Aerial crown-view tile of a tropical tree (Barro Colorado Island, Panama), acquired 20250512:
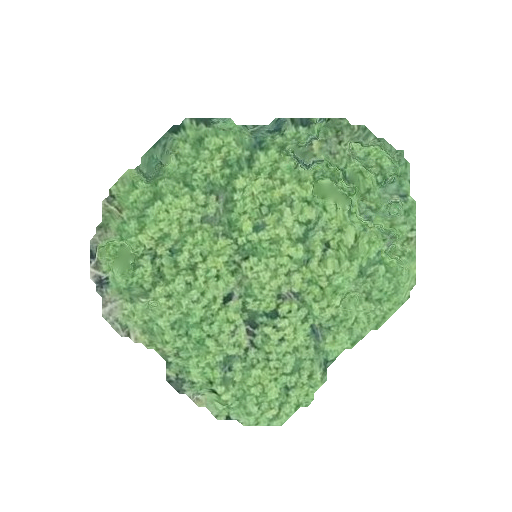
Species: Astronium graveolens
GBIF accepted scientific name: Astronium graveolens
Crown area: 109.018 m²